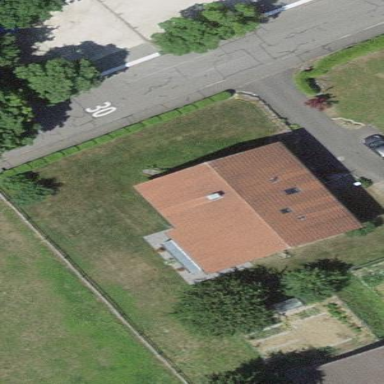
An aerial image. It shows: Residential building.